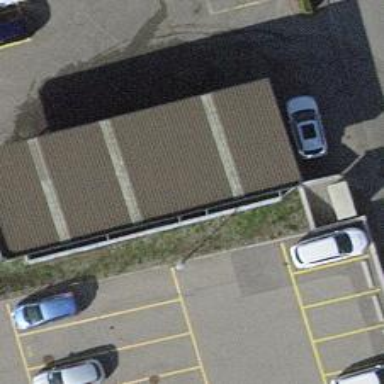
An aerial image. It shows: Car wash facility.